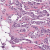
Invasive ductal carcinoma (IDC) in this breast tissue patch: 1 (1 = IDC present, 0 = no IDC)